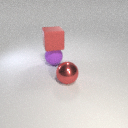
large red metal sphere in front of large purple rubber sphere